Question: I've got a subgrid that, when you click the "+" sign next to "Cheese", the ajax query fires, and I see the subgrid column names, but the actual data isn't populated into the subgrid. The problem happens regardless of which grid I try to expand, but the "Cheese" example is the one shown below.
You can see the XML response in the bottom portion of the FireBug output in the screenshot. I've read through that XML, and it looks to be valid. On a hunch, I also pasted the XML output into <URL>, and it seems to indent just fine. On top of that, I also had the ajax call return some very basic values, and no matter what I've tried so far, the grid remains empty.

What you should see in the subgrid is:
'''
------------------------------------------------------
|Translations | Language | Active |
------------------------------------------------------
| It's cheesy goodness | EN | No |
| fromage | FR | No |
| | DE | N/A | <-- "N/A" means there's no translation of "cheese" in German, currently in the database
... etc., with all supported languages listed.
'''
The code for the subgrid is:
'''
$("#translationsList").jqGrid({
caption : "Translations",
datatype : "xml",
url : translationsFeed,
editurl : translationsEdit,
mtype : "get",
pager : "#translationsPager",
rowNum : 20,
autowidth : true,
sortname : "phrase",
sortorder : "asc",
viewrecords : true,
multiselect : false,
hidegrid : false,
height : 300,
altRows : true,
rownumbers : true,
toolbar : [false],
colNames : ["phrase_id", "translation_id", "language_cd", "Phrase", "Translation", "Created", "Modified", "Active"],
colModel : [
{ name : "phrase_id", index : "phrase_id", sortable : true, search : false, editable : true, edittype : "text", editrules: { edithidden :true }, hidden : true},
{ name : "translation_id", index : "translation_id", sortable : false, search : false, editable : true, edittype : "text", editrules: { edithidden :true }, hidden : true},
{ name : "language_cd", index : "language_cd", sortable : true, search : true, editable : true, edittype : "text", editrules: { edithidden: true, required : true }, hidden : true },
{ name : "Phrase", width:200, index : "phrase", sortable : true, search : true, editable : true, edittype : "text", editrules: { required : true } },
{ name : "Translation", width:200, index : "translation", sortable : true, search : true, editable : true, edittype : "text", editrules: { required : false } },
{ name : "Created", width:100, index : "modify_dt", sortable : true, search : true },
{ name : "Modified", width:100, index : "create_dt", sortable : true, search : true },
{ name : "Active", width:20, index : "active", sortable : true, search : true, editable : true, edittype : "select", editoptions:{value:"0:No;1:Yes"} }
],
onSelectRow: function(id) {
jQuery('#translationsList').editRow(id, true);
},
subGrid: true,
subGridUrl: 'ajax/translations_subgrid_feed.php',
subgridtype: 'xml',
subGridModel : [{
name : ['Translations', 'Language', 'Active'],
width : [583, 70, 80],
align : ['left','right','right'],
params : ['phrase_id']
}],
subGridOptions: {
plusicon : "ui-icon-plus",
minusicon : "ui-icon-minus",
openicon: "ui-icon-carat-1-sw",
expandOnLoad: true,
selectOnExpand : false,
reloadOnExpand : true
}
});
'''
The XML response for the main/subgrids can be found in <URL>
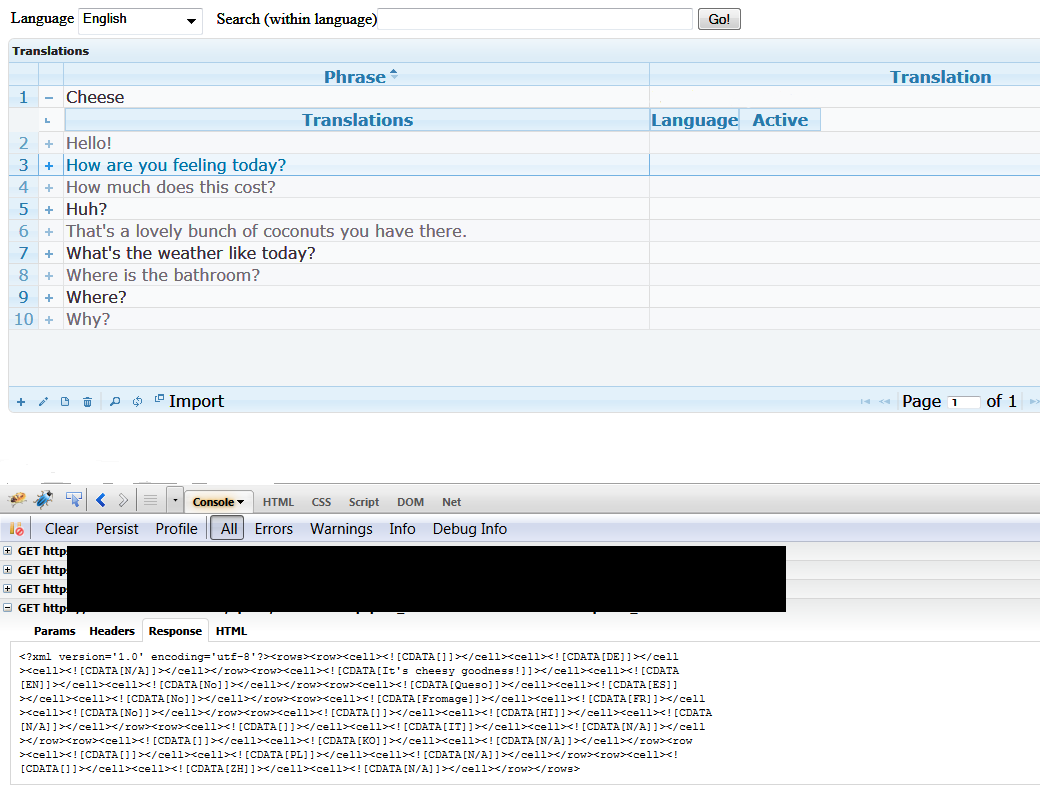
Answer: I could reproduce the problem and analysed the code of subgrid module of jqGrid. My explanation is: the new 'expandOnLoad: true' property of the <URL> which you use can work . I don't found the corresponding remark about this in the documentation, but it is so.
In the version 4.1 are used 'delayOnLoad' option, but it didn't works correct. In the version 4.1.1, after <URL> which first line is
'''
ts.grid.hDiv.loading = true;
'''
then inside of <URL> method where the 'ts.grid.hDiv.loading' will be tested the corresponding '$.ajax' call and .
So I can repeat the short result of my analyses: 'expandOnLoad: true'